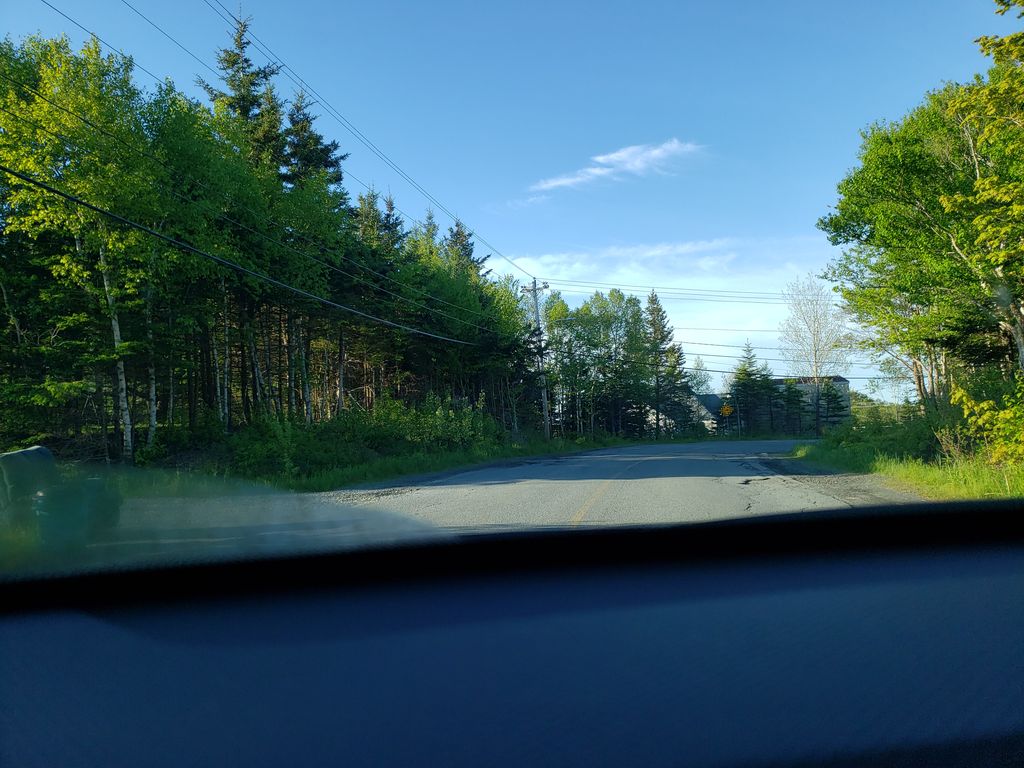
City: halifax